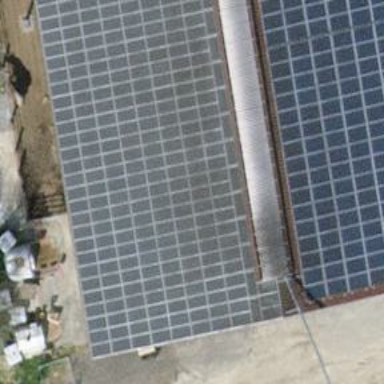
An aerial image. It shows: Solar power generator using photovoltaic panels.